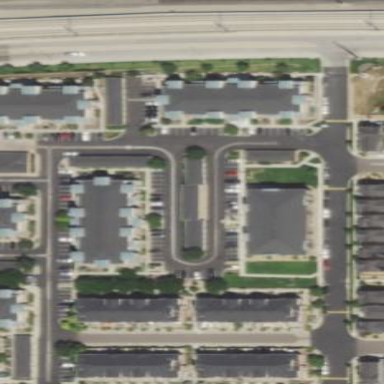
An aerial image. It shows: Residential area consisting of condominiums.